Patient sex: M
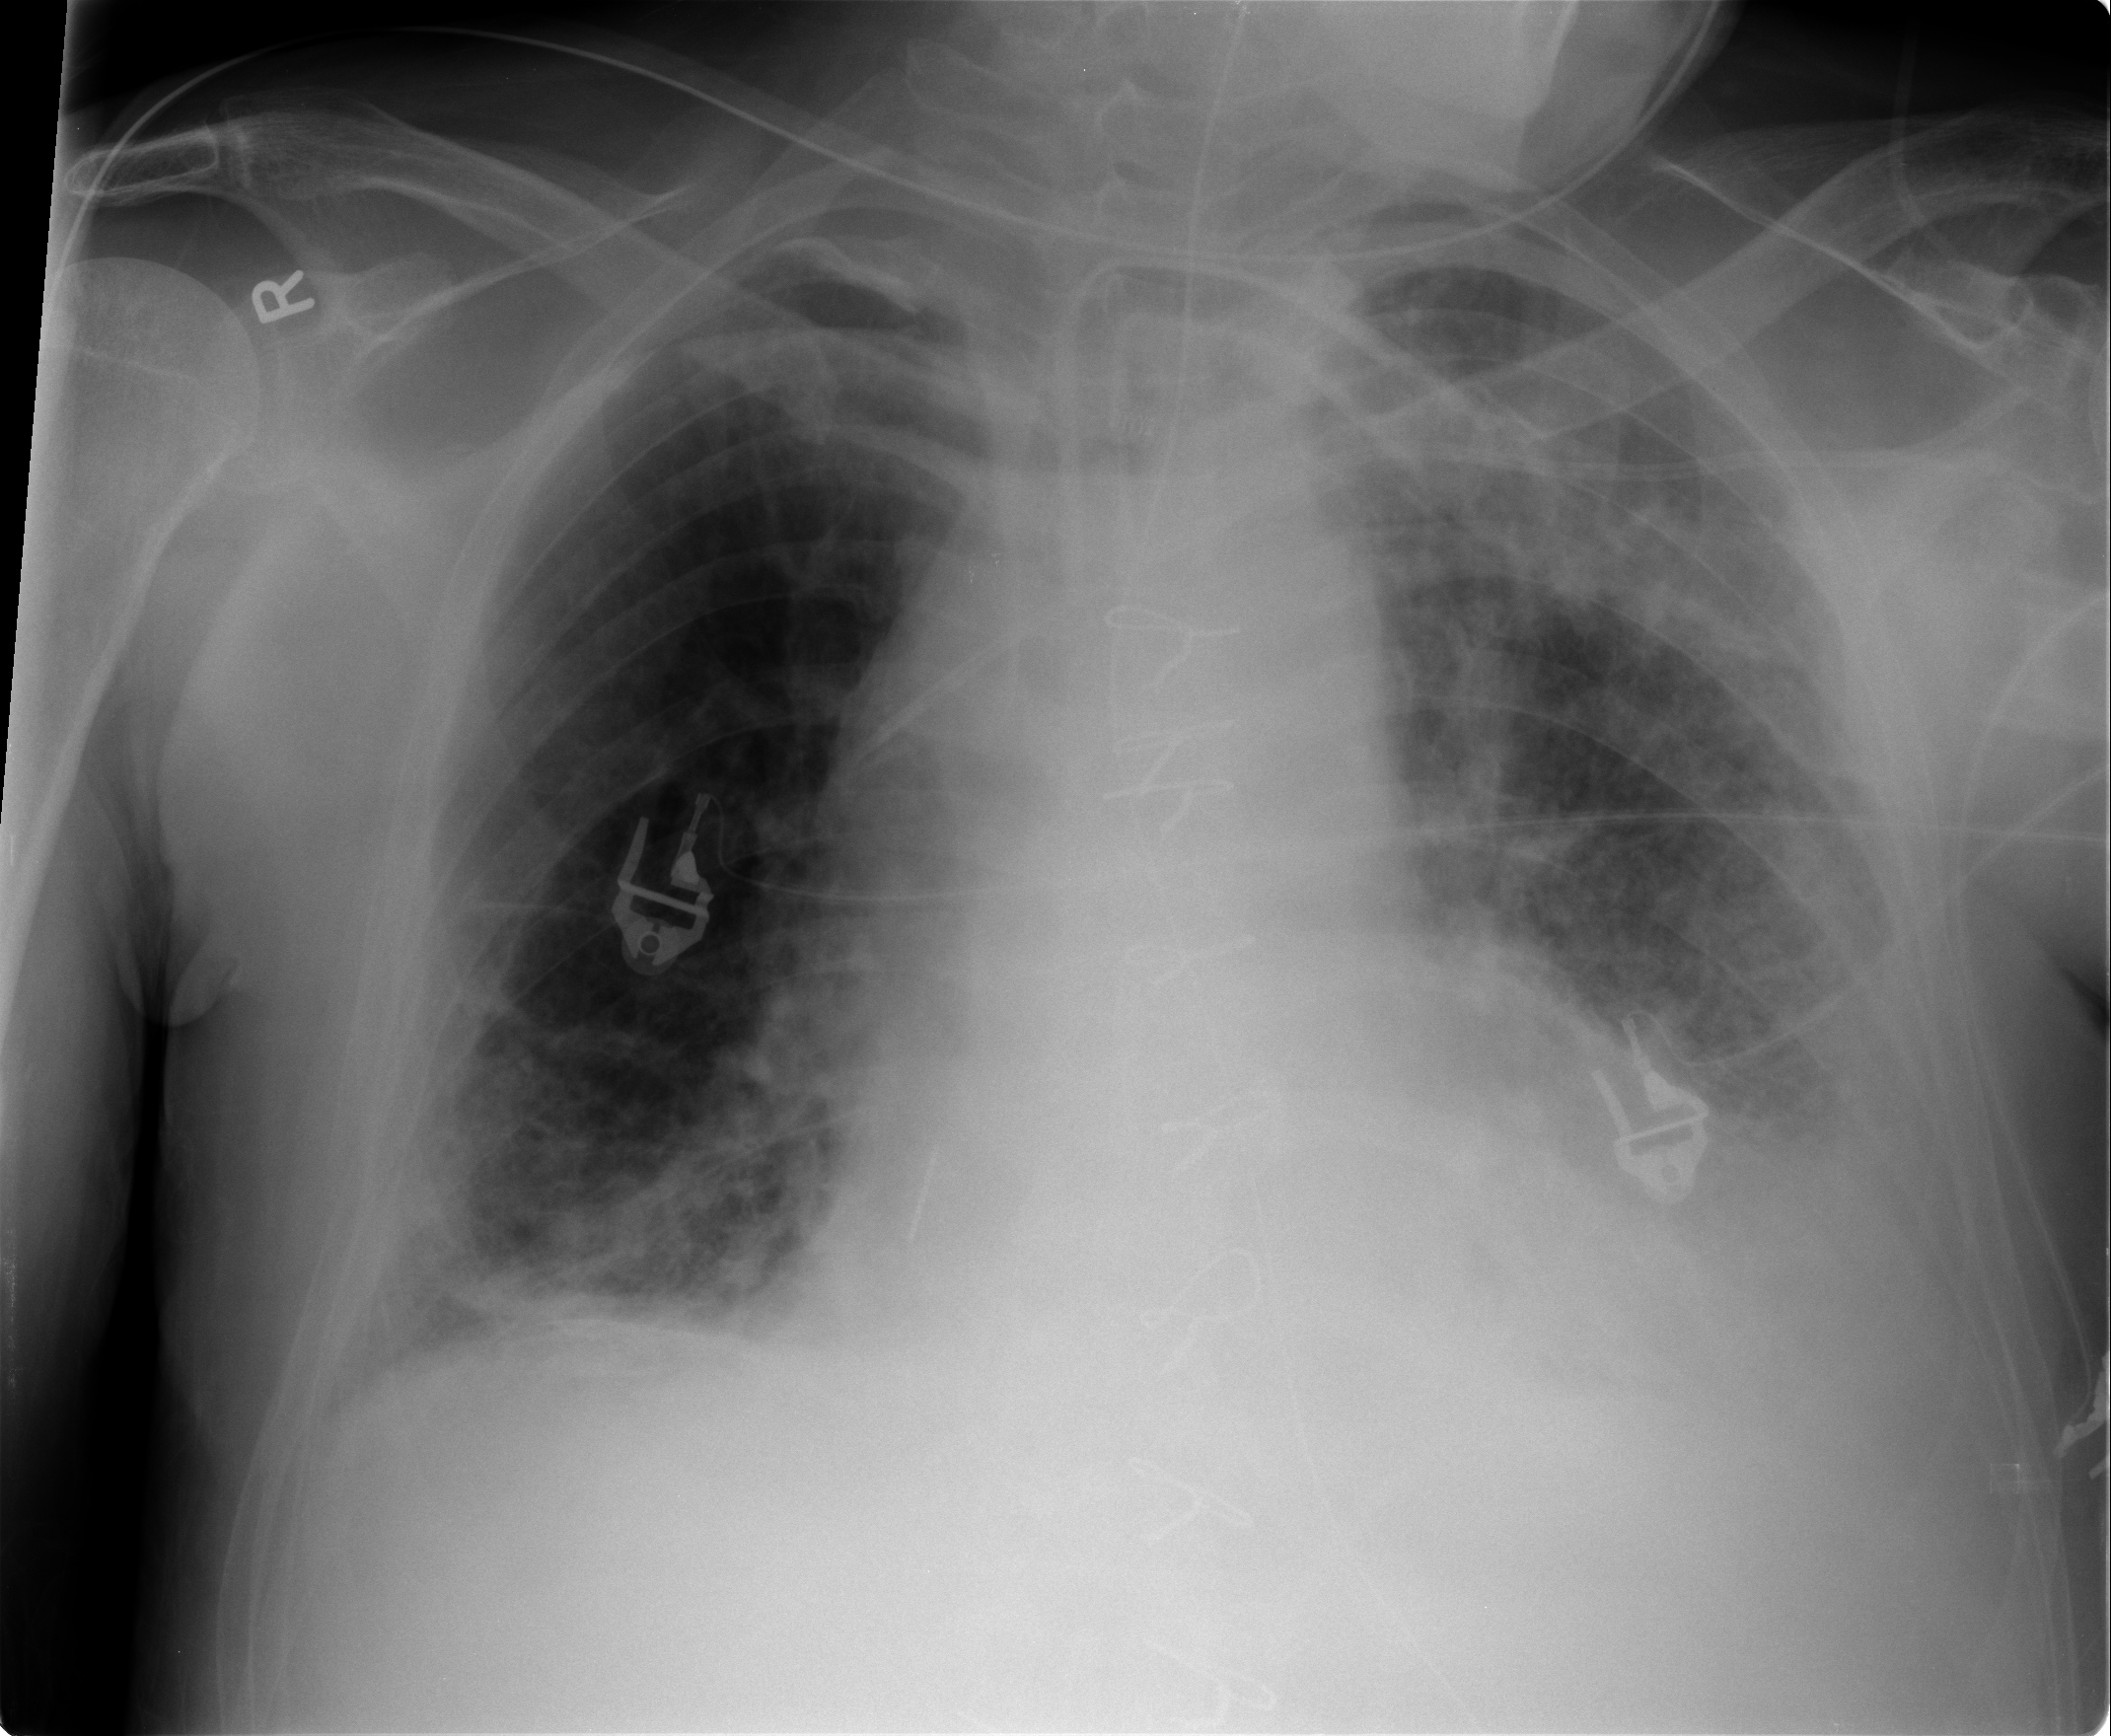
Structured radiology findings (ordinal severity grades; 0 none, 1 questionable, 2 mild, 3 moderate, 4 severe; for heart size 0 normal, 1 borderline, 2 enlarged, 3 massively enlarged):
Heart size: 2
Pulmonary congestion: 2
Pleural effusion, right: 1
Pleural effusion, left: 2
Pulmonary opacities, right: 0
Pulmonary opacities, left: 2
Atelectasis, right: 2
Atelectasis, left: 2